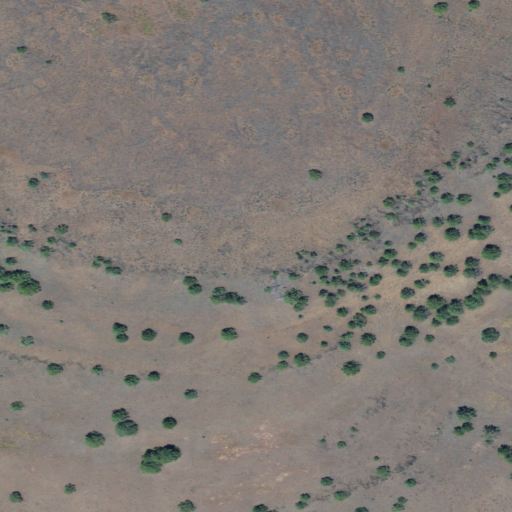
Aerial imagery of mountain in Oregon named Grouse Mountain containing grassland and shrub